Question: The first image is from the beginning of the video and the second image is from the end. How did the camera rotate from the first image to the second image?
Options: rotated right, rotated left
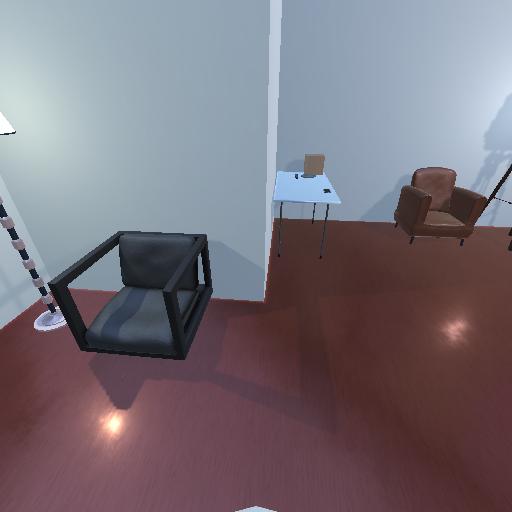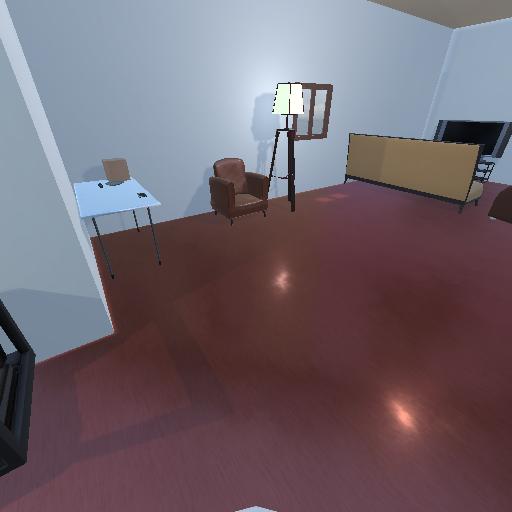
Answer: rotated right